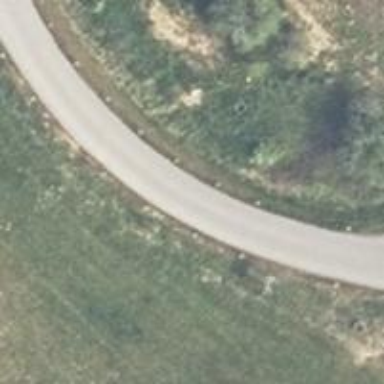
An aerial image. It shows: Unclassified road.